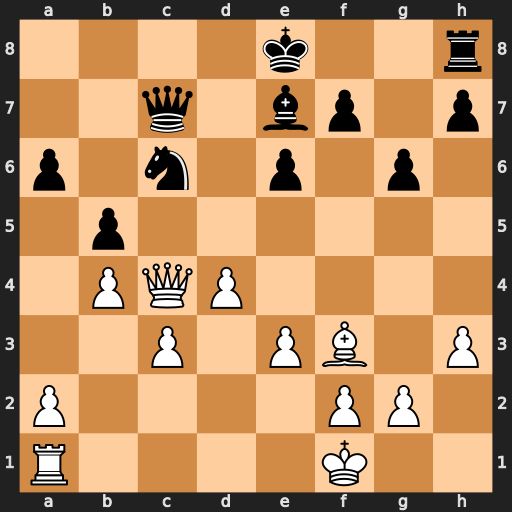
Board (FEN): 4k2r/2q1bp1p/p1n1p1p1/1p6/1PQP4/2P1PB1P/P4PP1/R4K2
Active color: w
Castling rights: k
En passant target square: -
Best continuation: Qxc6+ Qxc6 Bxc6+